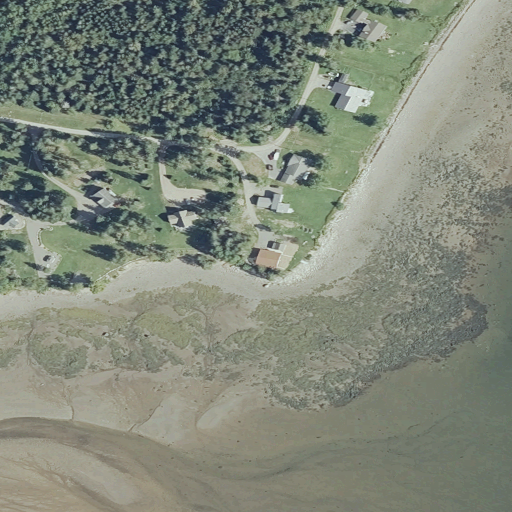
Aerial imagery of cape in Maine named Mill Point containing herbaceous wetlands, open water, evergreen forest, shrub, open development, deciduous forest, barren land, low intensity development, grassland, mixed forest, and woody wetlands